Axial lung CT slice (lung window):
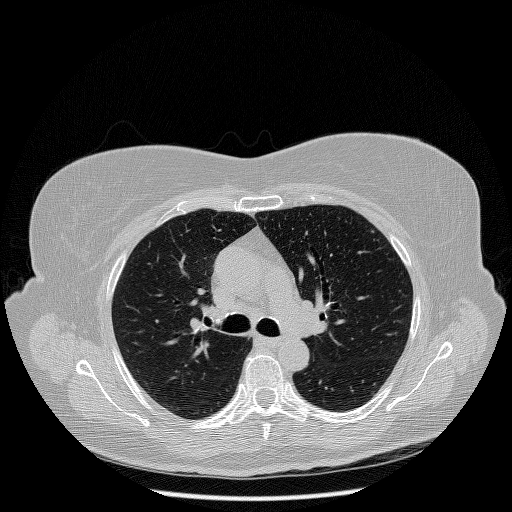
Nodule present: no